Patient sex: F
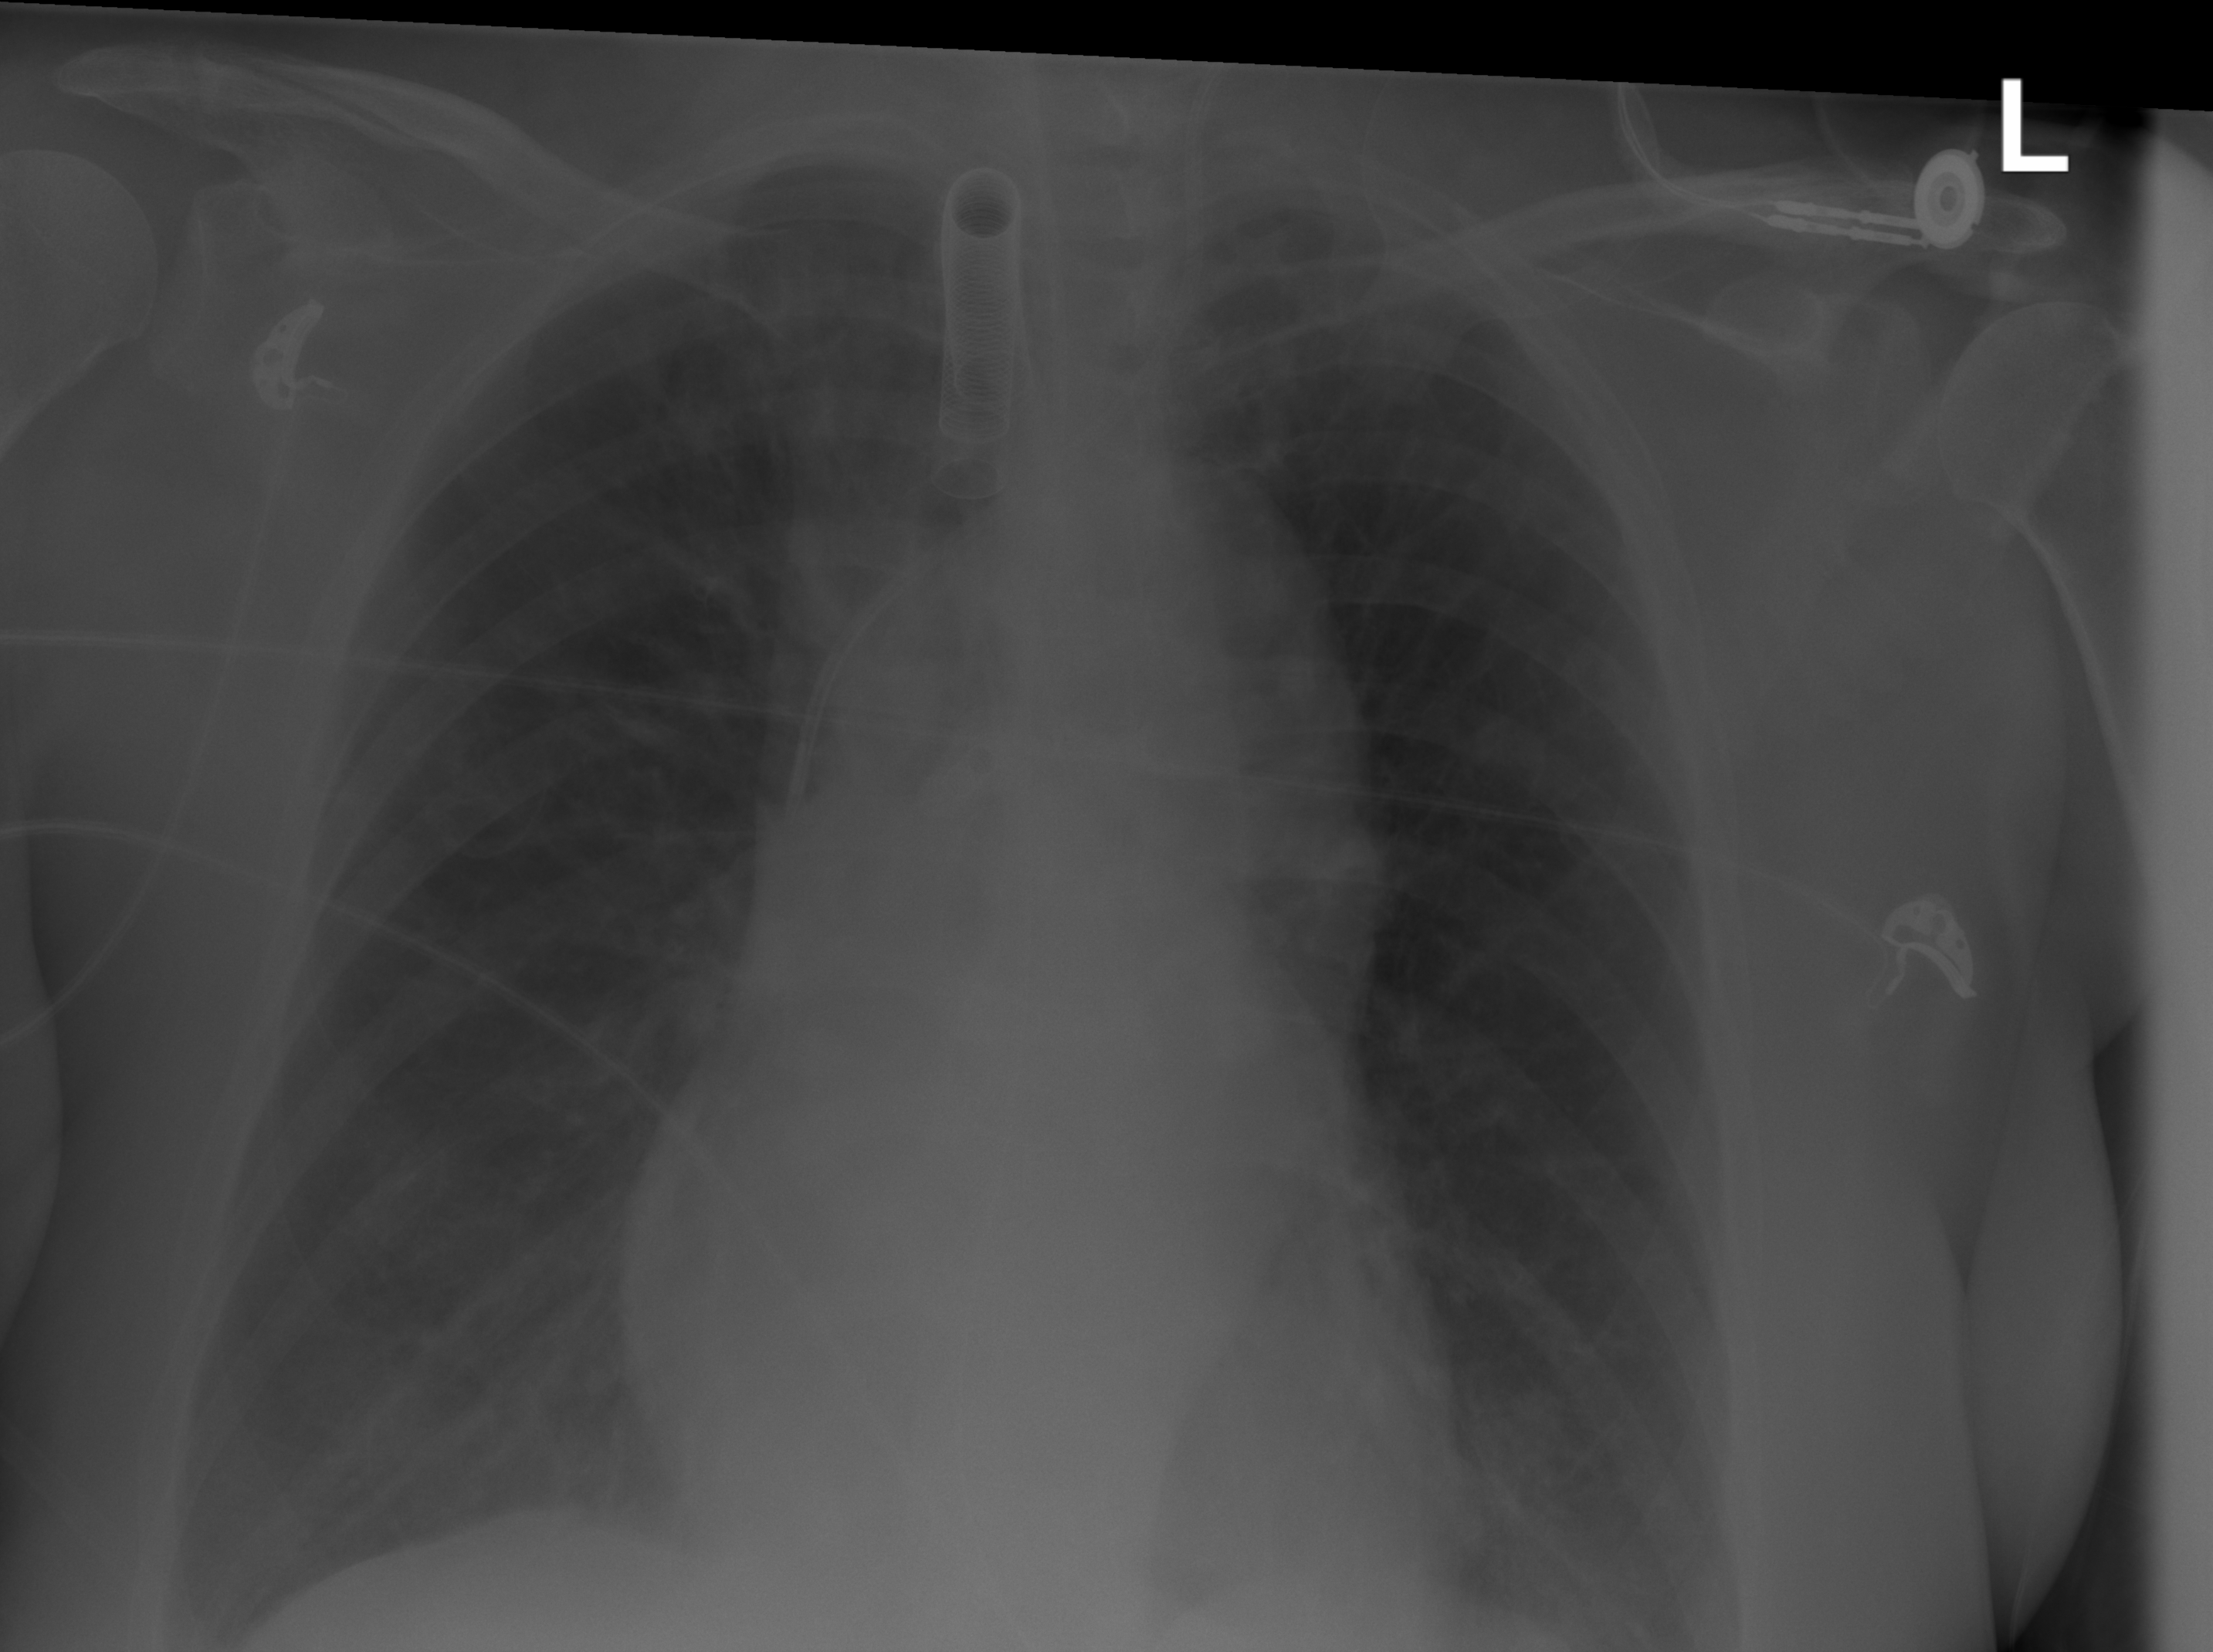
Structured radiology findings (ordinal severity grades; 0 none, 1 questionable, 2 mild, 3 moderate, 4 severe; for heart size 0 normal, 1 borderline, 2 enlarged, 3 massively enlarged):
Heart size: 1
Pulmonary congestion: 2
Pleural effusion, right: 0
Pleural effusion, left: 0
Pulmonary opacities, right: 0
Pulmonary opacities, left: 0
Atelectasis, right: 0
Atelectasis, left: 0